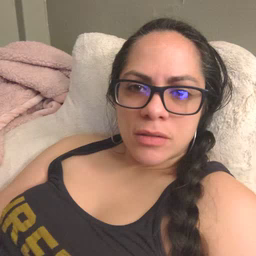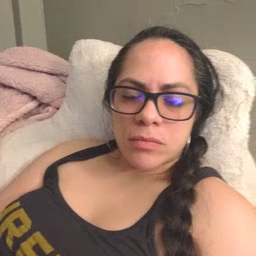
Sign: night